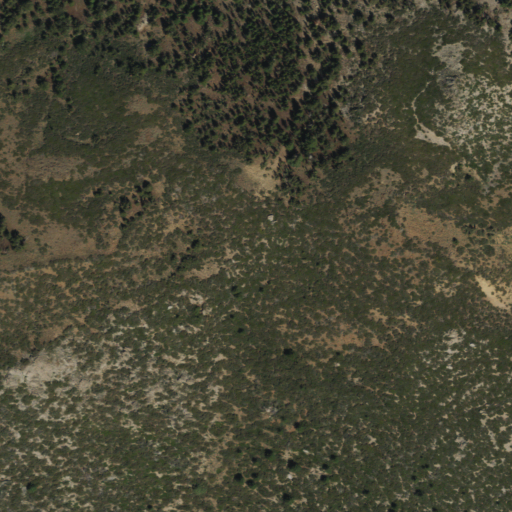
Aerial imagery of mountain in Nevada named Alpine Walk Peak containing evergreen forest and shrub